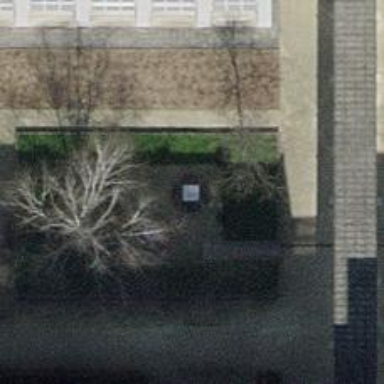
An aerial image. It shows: Picnic table located in leisure land area.